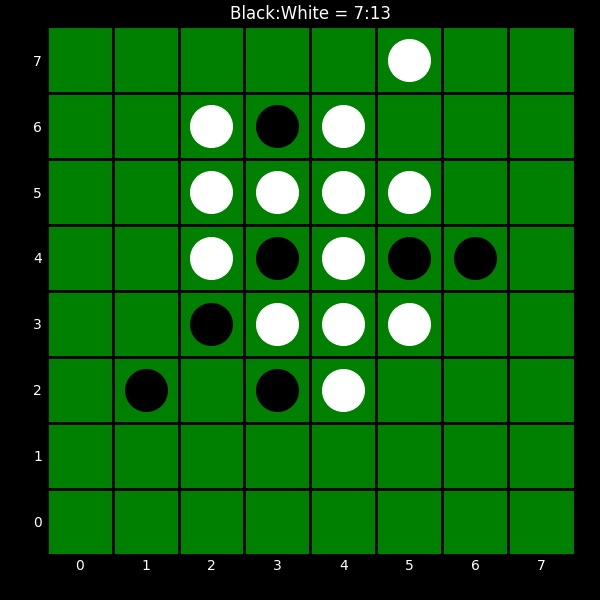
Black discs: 7
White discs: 13